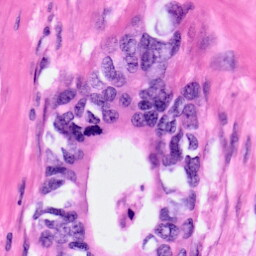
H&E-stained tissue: Pancreatic